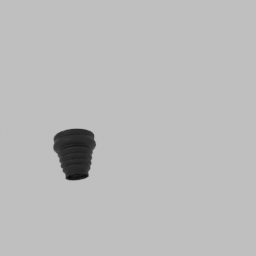
Label: mechanical